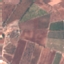
Label: PermanentCrop